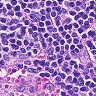
Metastatic tissue present: no